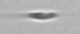
Label: Cylindrotheca_morphotype1